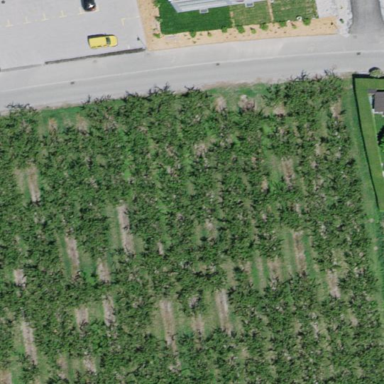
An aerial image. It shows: Orchard.